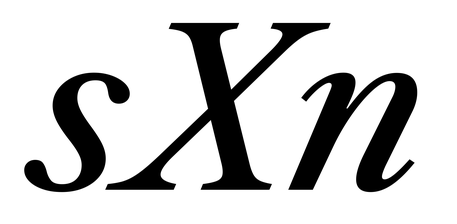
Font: LibreCaslonText-Italic_Medium_Italic